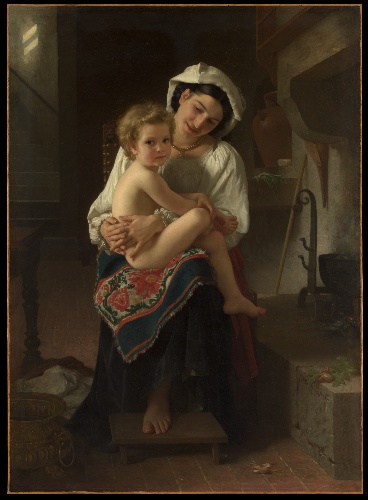
Title: Young Mother Gazing at Her Child
Artist: William Bouguereau
Artist bio: French, La Rochelle 1825–1905 La Rochelle
Date: 1871
Object type: Painting
Classification: Paintings
Medium: Oil on canvas
Dimensions: 56 x 40 1/2 in. (142.2 x 102.9 cm)
Department: European Paintings
Credit line: Bequest of Zene Montgomery Pyle, 1993
Accession year: 1993
Repository: Metropolitan Museum of Art, New York, NY
Tags: Children|Mothers|Women